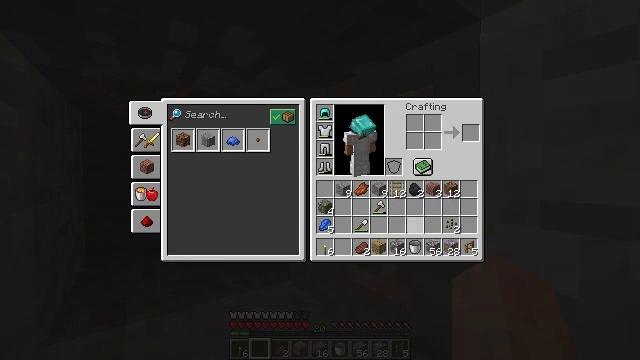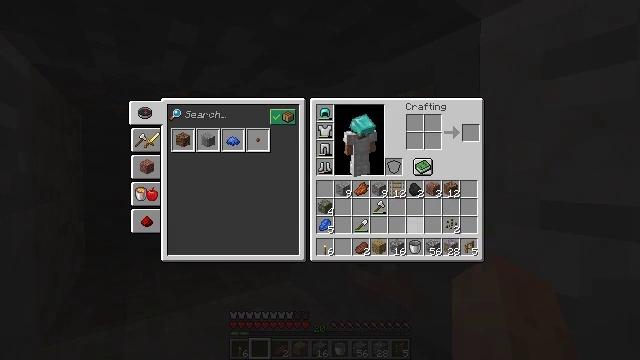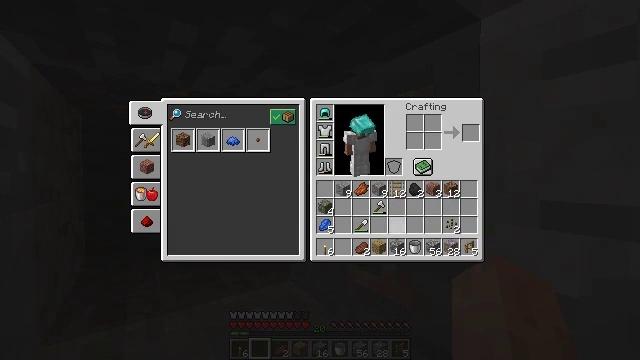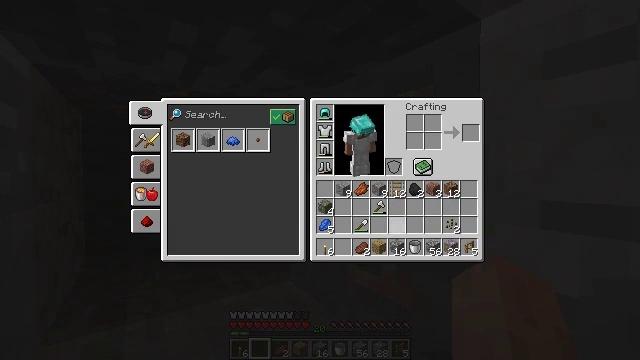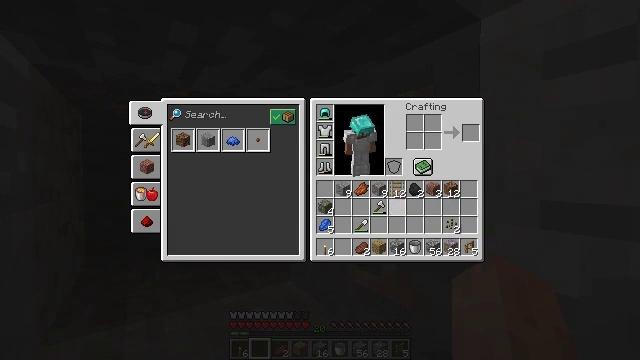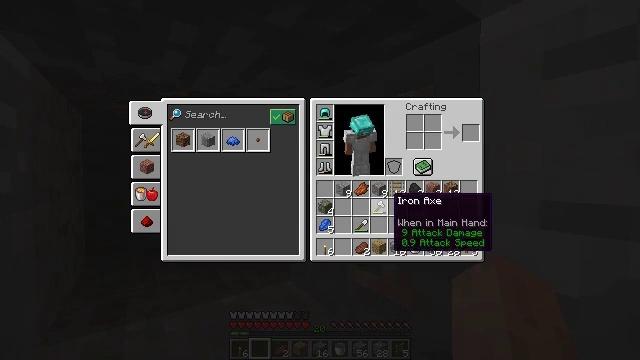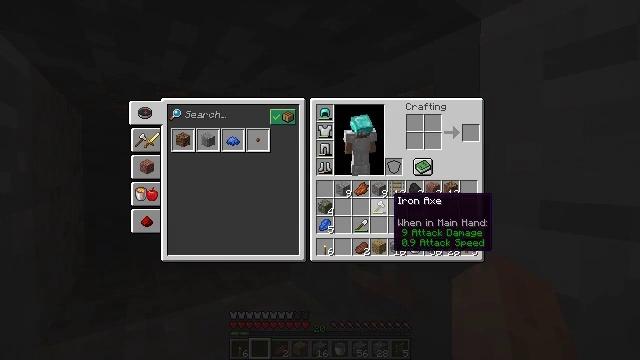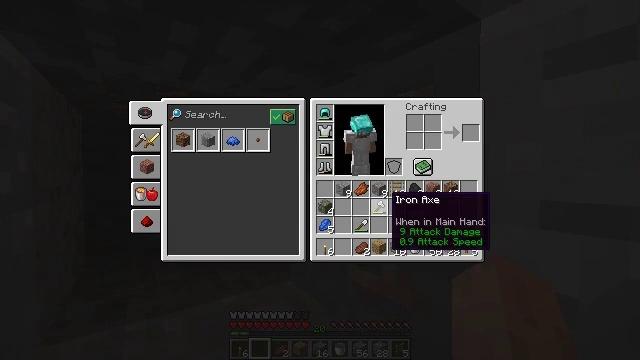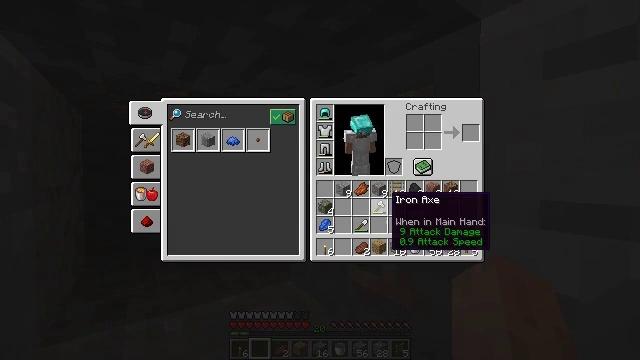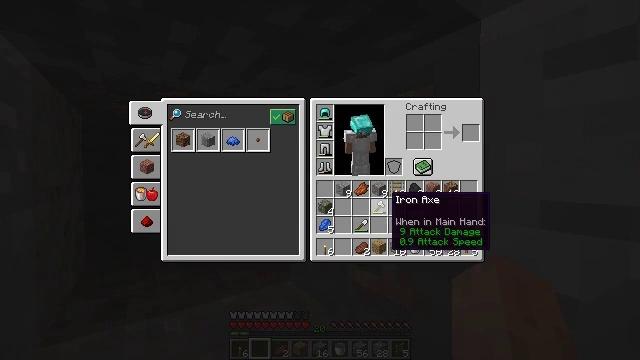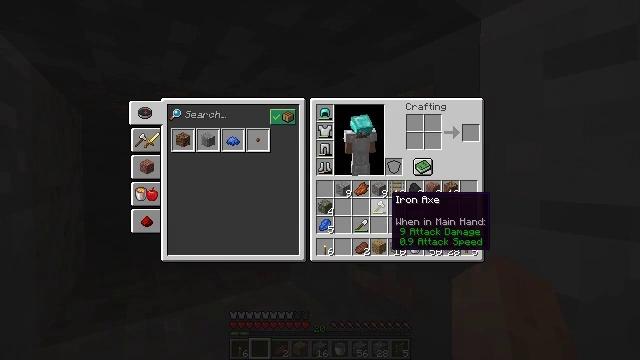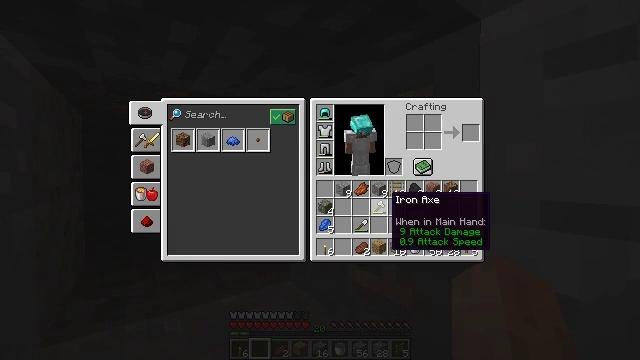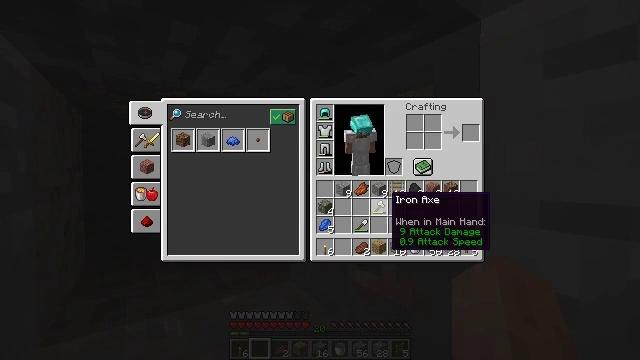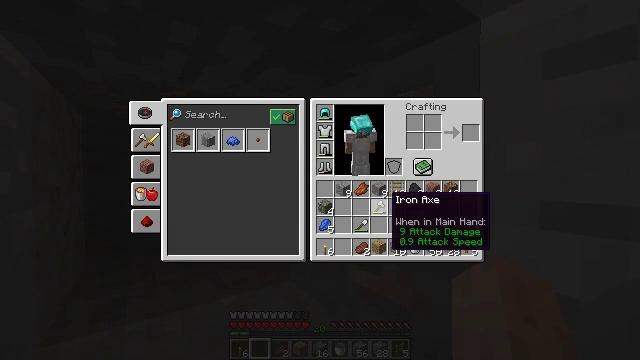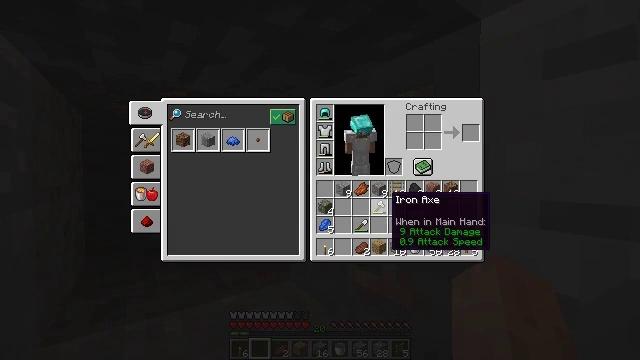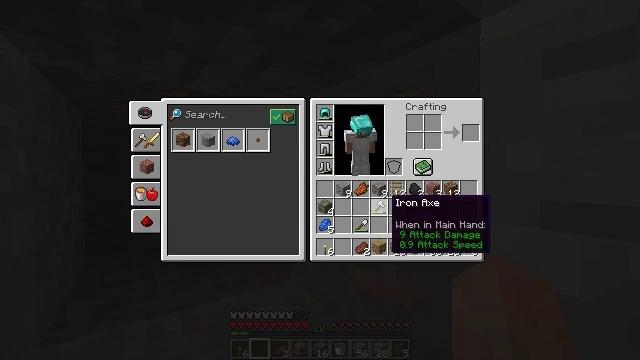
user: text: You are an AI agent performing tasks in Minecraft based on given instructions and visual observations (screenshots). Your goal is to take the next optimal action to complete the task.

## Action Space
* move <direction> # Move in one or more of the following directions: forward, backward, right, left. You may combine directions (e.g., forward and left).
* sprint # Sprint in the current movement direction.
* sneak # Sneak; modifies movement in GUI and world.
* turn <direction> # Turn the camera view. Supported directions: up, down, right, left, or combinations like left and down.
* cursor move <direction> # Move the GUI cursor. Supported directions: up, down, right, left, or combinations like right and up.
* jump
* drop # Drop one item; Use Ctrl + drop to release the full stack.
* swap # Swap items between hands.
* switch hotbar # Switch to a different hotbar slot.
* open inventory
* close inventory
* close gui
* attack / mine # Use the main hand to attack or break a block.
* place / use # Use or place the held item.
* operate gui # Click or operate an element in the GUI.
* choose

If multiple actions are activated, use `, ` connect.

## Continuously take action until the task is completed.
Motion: motion action
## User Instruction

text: Mine the wall torch to remove it.
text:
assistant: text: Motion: no_op
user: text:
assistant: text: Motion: no_op
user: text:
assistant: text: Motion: cursor move left
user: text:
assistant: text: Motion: no_op
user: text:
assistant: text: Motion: no_op
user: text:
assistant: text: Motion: no_op
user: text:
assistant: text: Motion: no_op
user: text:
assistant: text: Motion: no_op
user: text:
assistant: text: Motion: no_op
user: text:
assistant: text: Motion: no_op
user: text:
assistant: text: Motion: no_op
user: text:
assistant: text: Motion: no_op
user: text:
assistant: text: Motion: no_op
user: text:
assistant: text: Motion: no_op
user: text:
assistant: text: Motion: no_op
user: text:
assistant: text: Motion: cursor move down
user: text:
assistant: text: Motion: no_op
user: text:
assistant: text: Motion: cursor move left
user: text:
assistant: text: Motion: no_op
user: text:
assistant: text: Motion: no_op
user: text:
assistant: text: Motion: no_op
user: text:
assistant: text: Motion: no_op
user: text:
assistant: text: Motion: no_op
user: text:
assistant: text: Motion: no_op
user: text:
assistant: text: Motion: no_op
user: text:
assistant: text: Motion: no_op
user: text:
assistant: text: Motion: no_op
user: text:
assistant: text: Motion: no_op
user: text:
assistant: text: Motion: no_op
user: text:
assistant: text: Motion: no_op